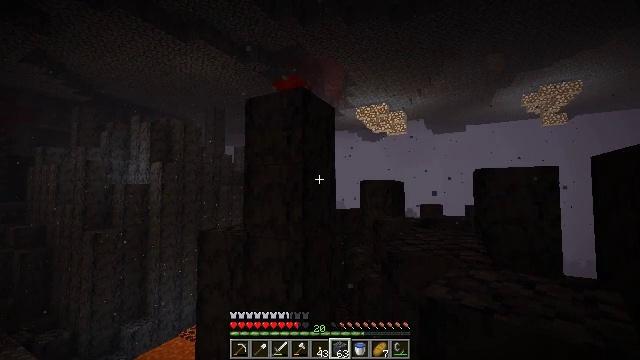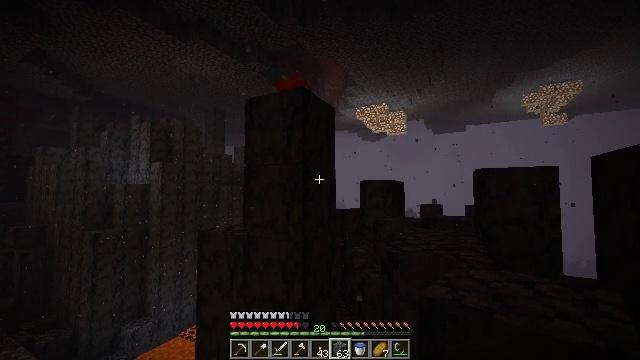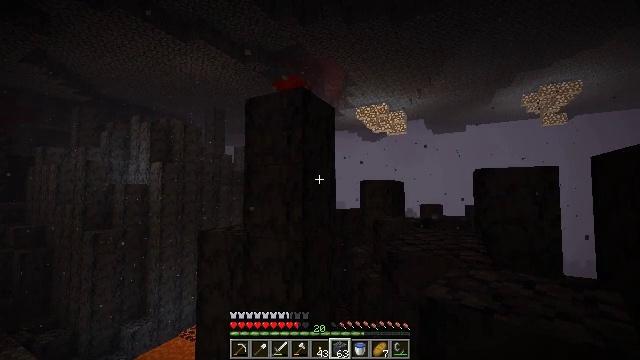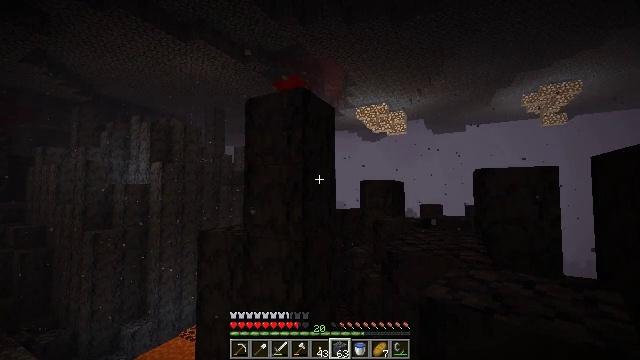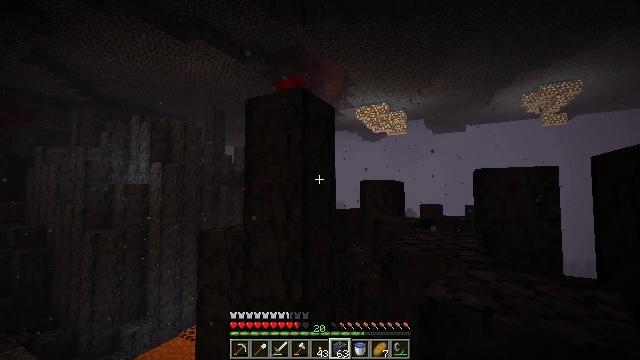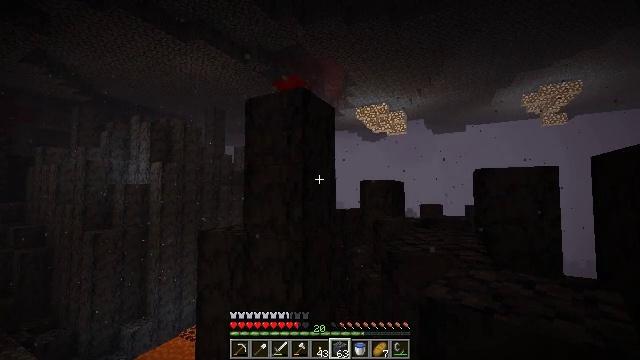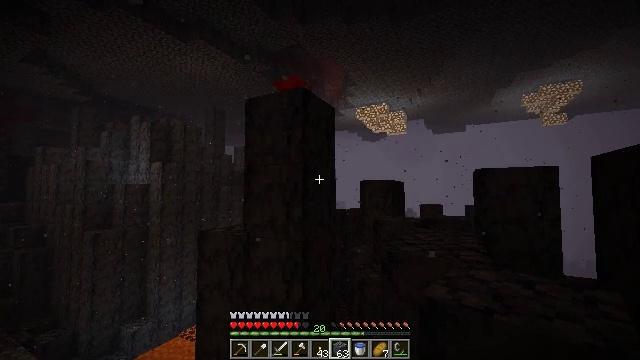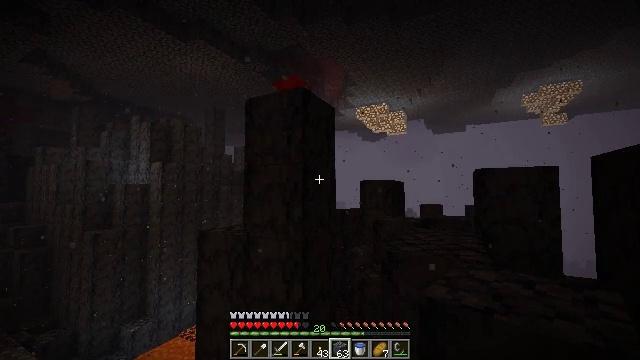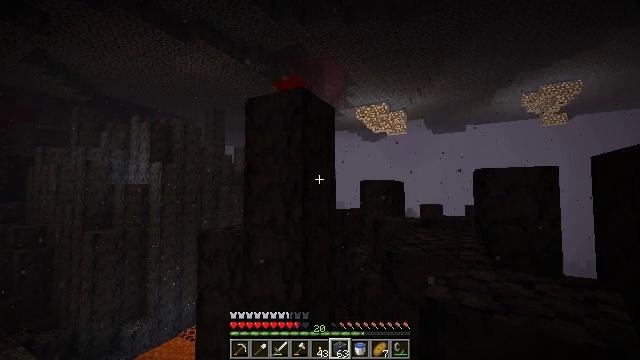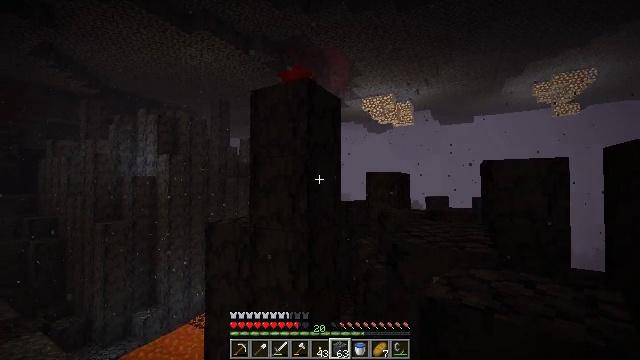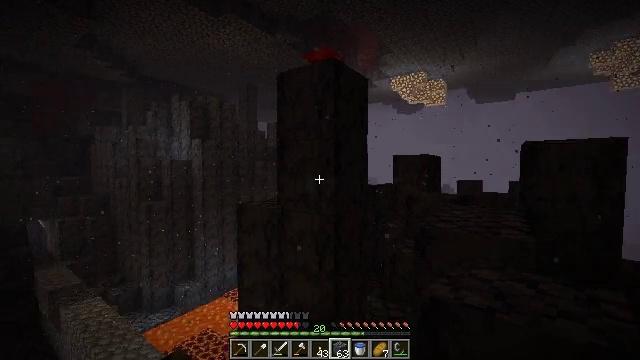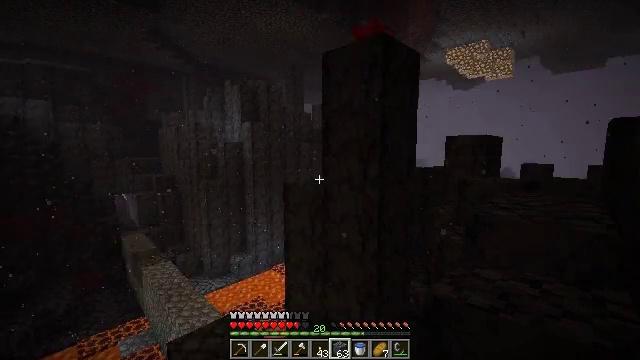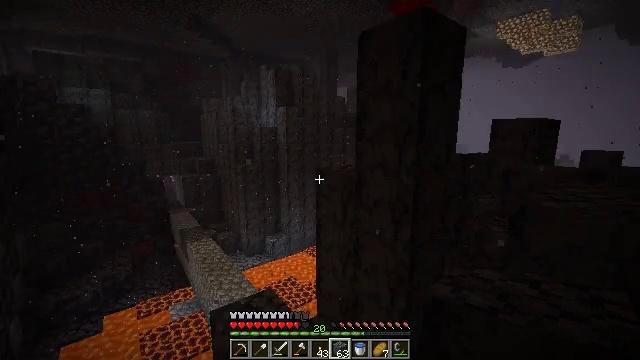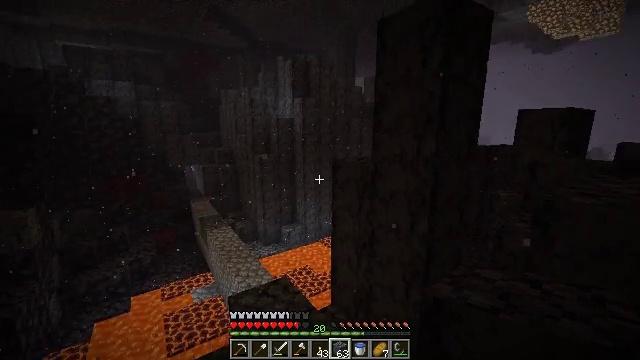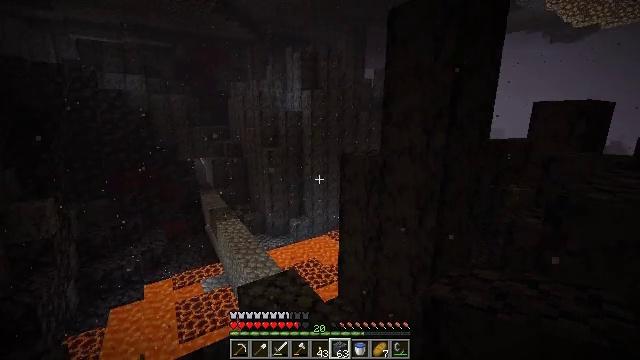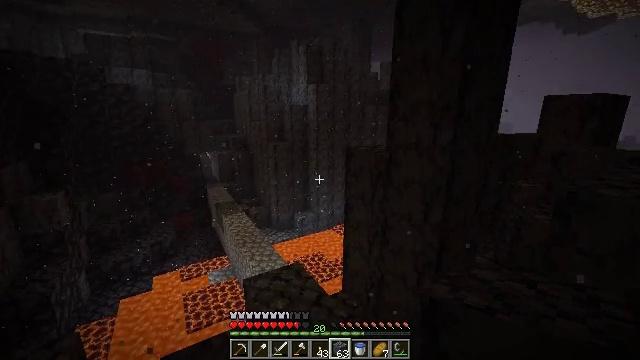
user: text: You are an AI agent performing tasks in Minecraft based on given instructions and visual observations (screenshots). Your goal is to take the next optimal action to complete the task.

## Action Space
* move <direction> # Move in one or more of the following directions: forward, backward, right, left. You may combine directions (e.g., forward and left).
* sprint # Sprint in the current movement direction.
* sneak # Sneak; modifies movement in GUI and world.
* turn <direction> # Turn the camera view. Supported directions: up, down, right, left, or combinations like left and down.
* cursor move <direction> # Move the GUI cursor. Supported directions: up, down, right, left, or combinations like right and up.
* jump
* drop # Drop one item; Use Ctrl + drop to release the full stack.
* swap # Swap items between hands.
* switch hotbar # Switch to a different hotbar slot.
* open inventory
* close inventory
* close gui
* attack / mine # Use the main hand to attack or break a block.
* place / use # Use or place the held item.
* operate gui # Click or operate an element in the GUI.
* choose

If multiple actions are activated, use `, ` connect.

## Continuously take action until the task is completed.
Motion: motion action
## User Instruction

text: Gather blackstone for crafting.
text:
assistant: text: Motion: no_op
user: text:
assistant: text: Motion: no_op
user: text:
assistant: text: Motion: no_op
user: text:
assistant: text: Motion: no_op
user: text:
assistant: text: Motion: no_op
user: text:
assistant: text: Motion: no_op
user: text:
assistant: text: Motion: no_op
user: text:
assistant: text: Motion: no_op
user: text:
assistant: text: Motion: turn left and down
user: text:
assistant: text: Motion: turn left and down
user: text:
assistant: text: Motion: turn left and down
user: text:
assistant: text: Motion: turn left and down
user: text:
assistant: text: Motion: turn left and down
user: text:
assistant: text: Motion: turn left and down
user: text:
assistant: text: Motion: turn left and down
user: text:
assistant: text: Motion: no_op
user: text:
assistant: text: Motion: no_op
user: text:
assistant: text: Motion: no_op
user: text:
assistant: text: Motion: no_op
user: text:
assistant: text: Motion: no_op
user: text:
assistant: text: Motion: no_op
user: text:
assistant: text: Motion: no_op
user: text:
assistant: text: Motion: no_op
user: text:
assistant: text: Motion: turn left and down
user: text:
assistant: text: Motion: turn left and down
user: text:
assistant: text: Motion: turn down
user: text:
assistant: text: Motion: turn down
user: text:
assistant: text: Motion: no_op
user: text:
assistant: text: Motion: no_op
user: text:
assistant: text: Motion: turn right and up